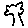
Label: tree